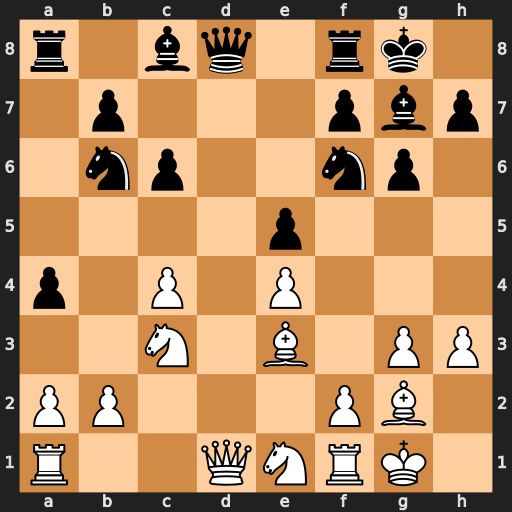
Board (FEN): r1bq1rk1/1p3pbp/1np2np1/4p3/p1P1P3/2N1B1PP/PP3PB1/R2QNRK1
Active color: w
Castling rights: -
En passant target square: -
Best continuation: Qxd8 Rxd8 Bxb6